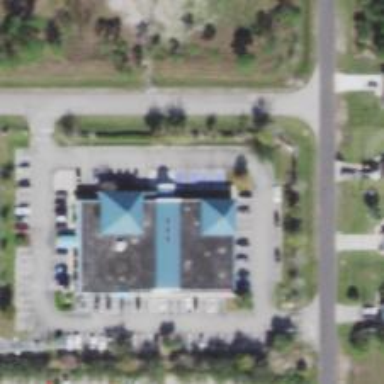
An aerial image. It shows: Parking space is available.